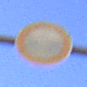
Verkehrszeichen: VerbotFahrzeugeAllerArt
Umgebung: Outdoor, Nature
Tageszeit: MorningAfternoon
Wetter: Clear
Licht: Natural
Jahreszeit: Winter
Kontrast: HighContrast